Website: home-depot
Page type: account-selection
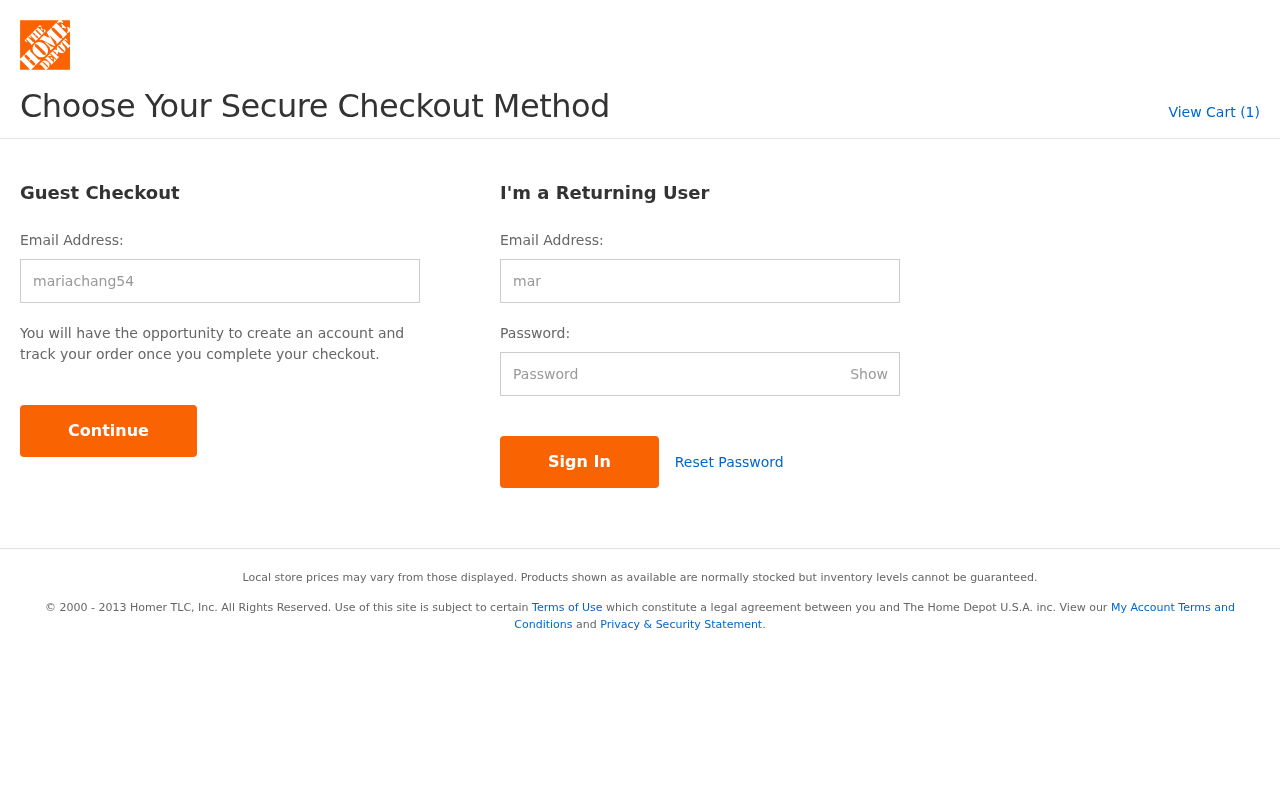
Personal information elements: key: PII_LOGIN_USERNAME
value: mariachang54
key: PII_LOGIN_USERNAME2
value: mariachang54
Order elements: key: ORDER_NUM_ITEMS
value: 1